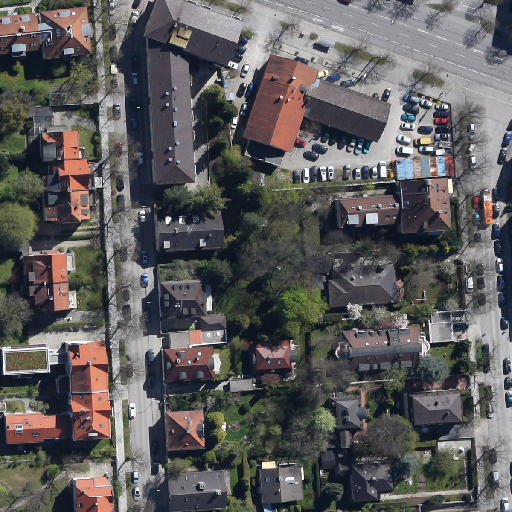
Referring expression: bikeway